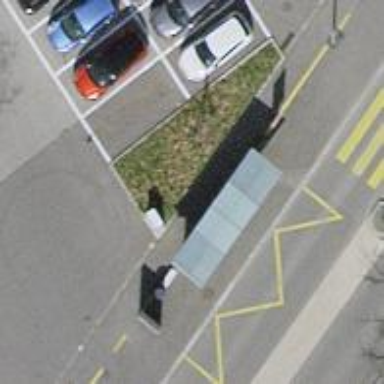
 serving as platform for public transportation."